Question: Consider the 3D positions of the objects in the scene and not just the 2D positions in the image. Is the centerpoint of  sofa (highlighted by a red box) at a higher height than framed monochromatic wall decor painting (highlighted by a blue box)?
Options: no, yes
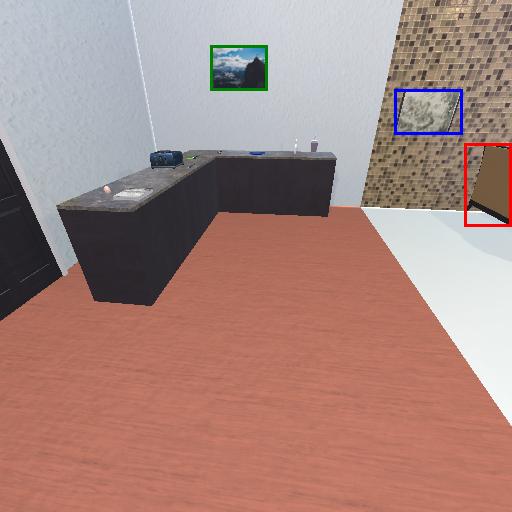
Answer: no